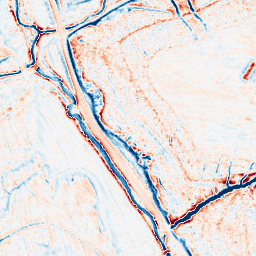
Category: edge_preserving
Decomposition family: anisotropic_diffusion
Decomposition parameters: iterations: 20
kappa: 10
gamma: 0.15
Upsampling method: bspline
Upsampling parameters: scale: 2
Upsampling scale: 2